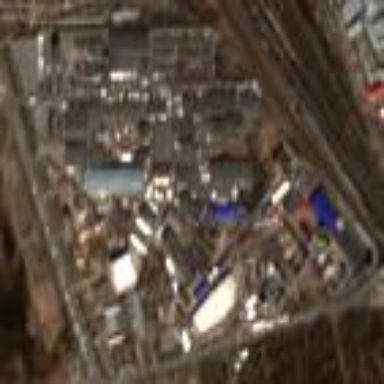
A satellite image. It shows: Industrial area.